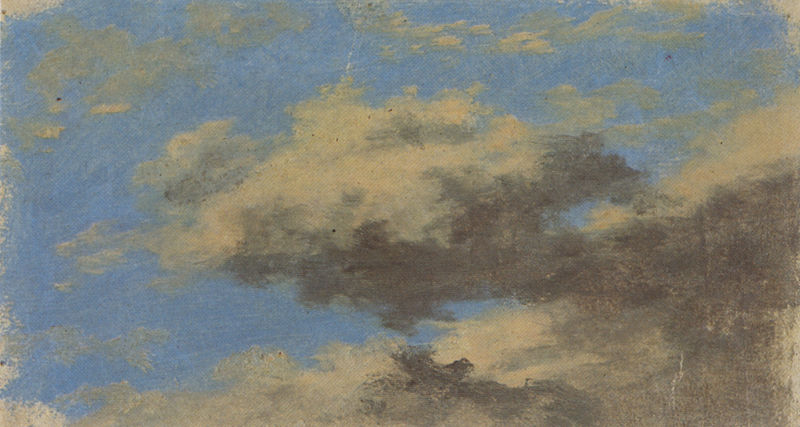
Titel: Wolken bei Tage mit blauem Himmel
Künstler: Karl Blechen
Standort: Berlin
Institution: Kupferstichkabinett
Schlagwörter: blau, dunkel, gemälde, gewitter, himmel, schatten, weiß, wolken, aquarell, gelb, grün, landschaft, ocker, ausschnitt, bewegung, braun, grau, hell, licht, orange, schwarz, skizze, wolke, malerei, öl, horizont, natur, wind, sommertag, sonne, england, hellblau, sommer, ruhe, ansicht, studie, landschaftsmalerei, romantik, ölgemälde, constable, luft, sturm, unruhe, unwetter, wetter, detail, maler, stimmung, hoch, oben, regen, rechteck, gewitterwolken, schweben, schwimmen, urlaub, leblos, wolkig, gebilde, leinwand, pinsel, wolcken, ferien, entspannung, expressiv, dramatik, balu, frühjahr, englisch, azur, dillis, landschaftmalerei, watte, john, wolkenstudie, wattig, wattewolken, landschaftsausschnitt, dezail, hesse, wolkenbild, bildhintergrund, dilles, gotteslicht, hermann hesse, wolkenbeschreibung, ochra, haufenwolken, wolkenstück, kumuli